Question: I am using the following code to get data from several excel files and paste them into a single new file:
'''
For i = 0 To amountOfFiles - 1
Dim xlAppSource As New Excel.Application
Dim xlAppTarget As New Excel.Application
Dim xlWbSource As Excel.Workbook
Dim xlWbTarget As Excel.Workbook
Dim xlsheetSource As Excel.Worksheet
Dim xlsheetTarget As Excel.Worksheet
Dim CurrentFile As String = strFileNames(i)
Dim IntAmountOfRows As Integer = amountOfRows(CurrentFile)
Dim intStartOfEmptyRow As Int16 = amountOfRows(SummaryLocation)
'Set current workbook
xlWbSource = xlAppSource.Workbooks.Open(CurrentFile)
xlWbTarget = xlAppTarget.Workbooks.Open(SummaryLocation)
'set current worksheet
xlsheetSource = xlWbSource.ActiveSheet
xlsheetTarget = xlWbTarget.ActiveSheet
'copy range of data from source to target file
xlsheetSource.Range("A2:k" & IntAmountOfRows).Copy()
xlsheetTarget.Range("A2:k" & intStartOfEmptyRow).PasteSpecial(Excel.XlPasteType.xlPasteAll, Excel.XlPasteSpecialOperation.xlPasteSpecialOperationNone, False, False)
'Set focus on Summary ExcelSheet
xlWbTarget = xlAppSource.Workbooks.Open(SummaryLocation)
xlsheetSource = xlWbTarget.ActiveSheet
'close excel
xlWbSource.Close(True)
xlWbTarget.Close(True)
xlAppSource.Quit()
xlAppTarget.Quit()
'Cleanup
xlAppSource = Nothing
xlAppTarget = Nothing
xlWbSource = Nothing
xlWbTarget = Nothing
xlsheetSource = Nothing
xlsheetTarget = Nothing
Next
'''
However, when I execute the code, it throws the following error:

Wich points to the line:
'''
xlsheetTarget.Range("A2:k" & intStartOfEmptyRow).PasteSpecial(Excel.XlPasteType.xlPasteAll, Excel.XlPasteSpecialOperation.xlPasteSpecialOperationNone, False, False)
'''
I have no idea how to solve this, seeing as its a pretty general Error, googling it gives me next to none answers.
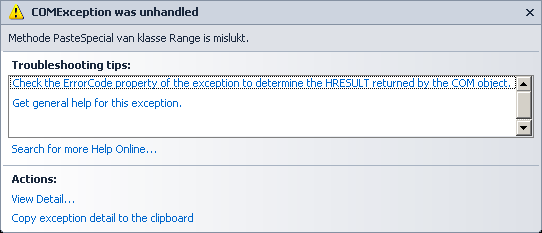
Answer: I have found a way that does what I want, however I don't know WHY. So I will not accept my own answer, but wait for someone to explain it.
the code I used now is:
'''
'copy range of data from source to target file
xlsheetSource.Range("A2:k" & IntAmountOfRows).Copy()
xlsheetTarget.Range("A" & intStartOfEmptyRow).PasteSpecial(Excel.XlPasteType.xlPasteValues)
'''